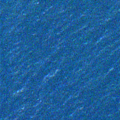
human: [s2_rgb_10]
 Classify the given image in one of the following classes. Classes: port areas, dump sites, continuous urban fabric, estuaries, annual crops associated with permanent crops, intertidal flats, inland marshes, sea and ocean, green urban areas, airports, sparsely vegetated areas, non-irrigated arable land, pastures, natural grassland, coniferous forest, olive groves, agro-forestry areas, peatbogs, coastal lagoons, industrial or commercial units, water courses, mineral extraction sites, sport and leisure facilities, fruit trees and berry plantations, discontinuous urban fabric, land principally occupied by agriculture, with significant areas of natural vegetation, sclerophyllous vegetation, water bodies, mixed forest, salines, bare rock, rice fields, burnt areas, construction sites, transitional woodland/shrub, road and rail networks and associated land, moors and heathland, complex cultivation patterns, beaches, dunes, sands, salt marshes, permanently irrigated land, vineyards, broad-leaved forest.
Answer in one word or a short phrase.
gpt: sea and ocean